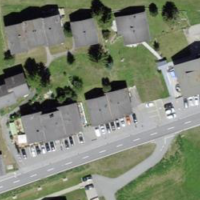
EUNIS habitat code: 54
Species observed at this site:
Passer domesticus
Delichon urbicum